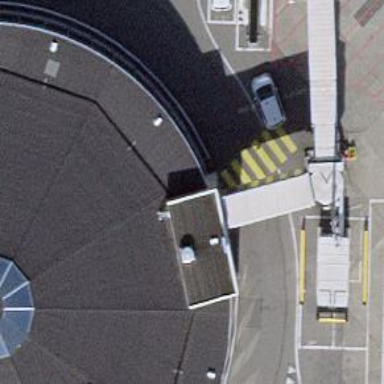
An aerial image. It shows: Airport gate.